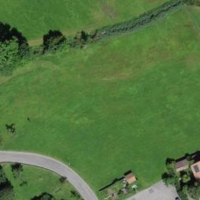
EUNIS habitat code: 55
Species observed at this site:
Lonicera acuminata